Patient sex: M
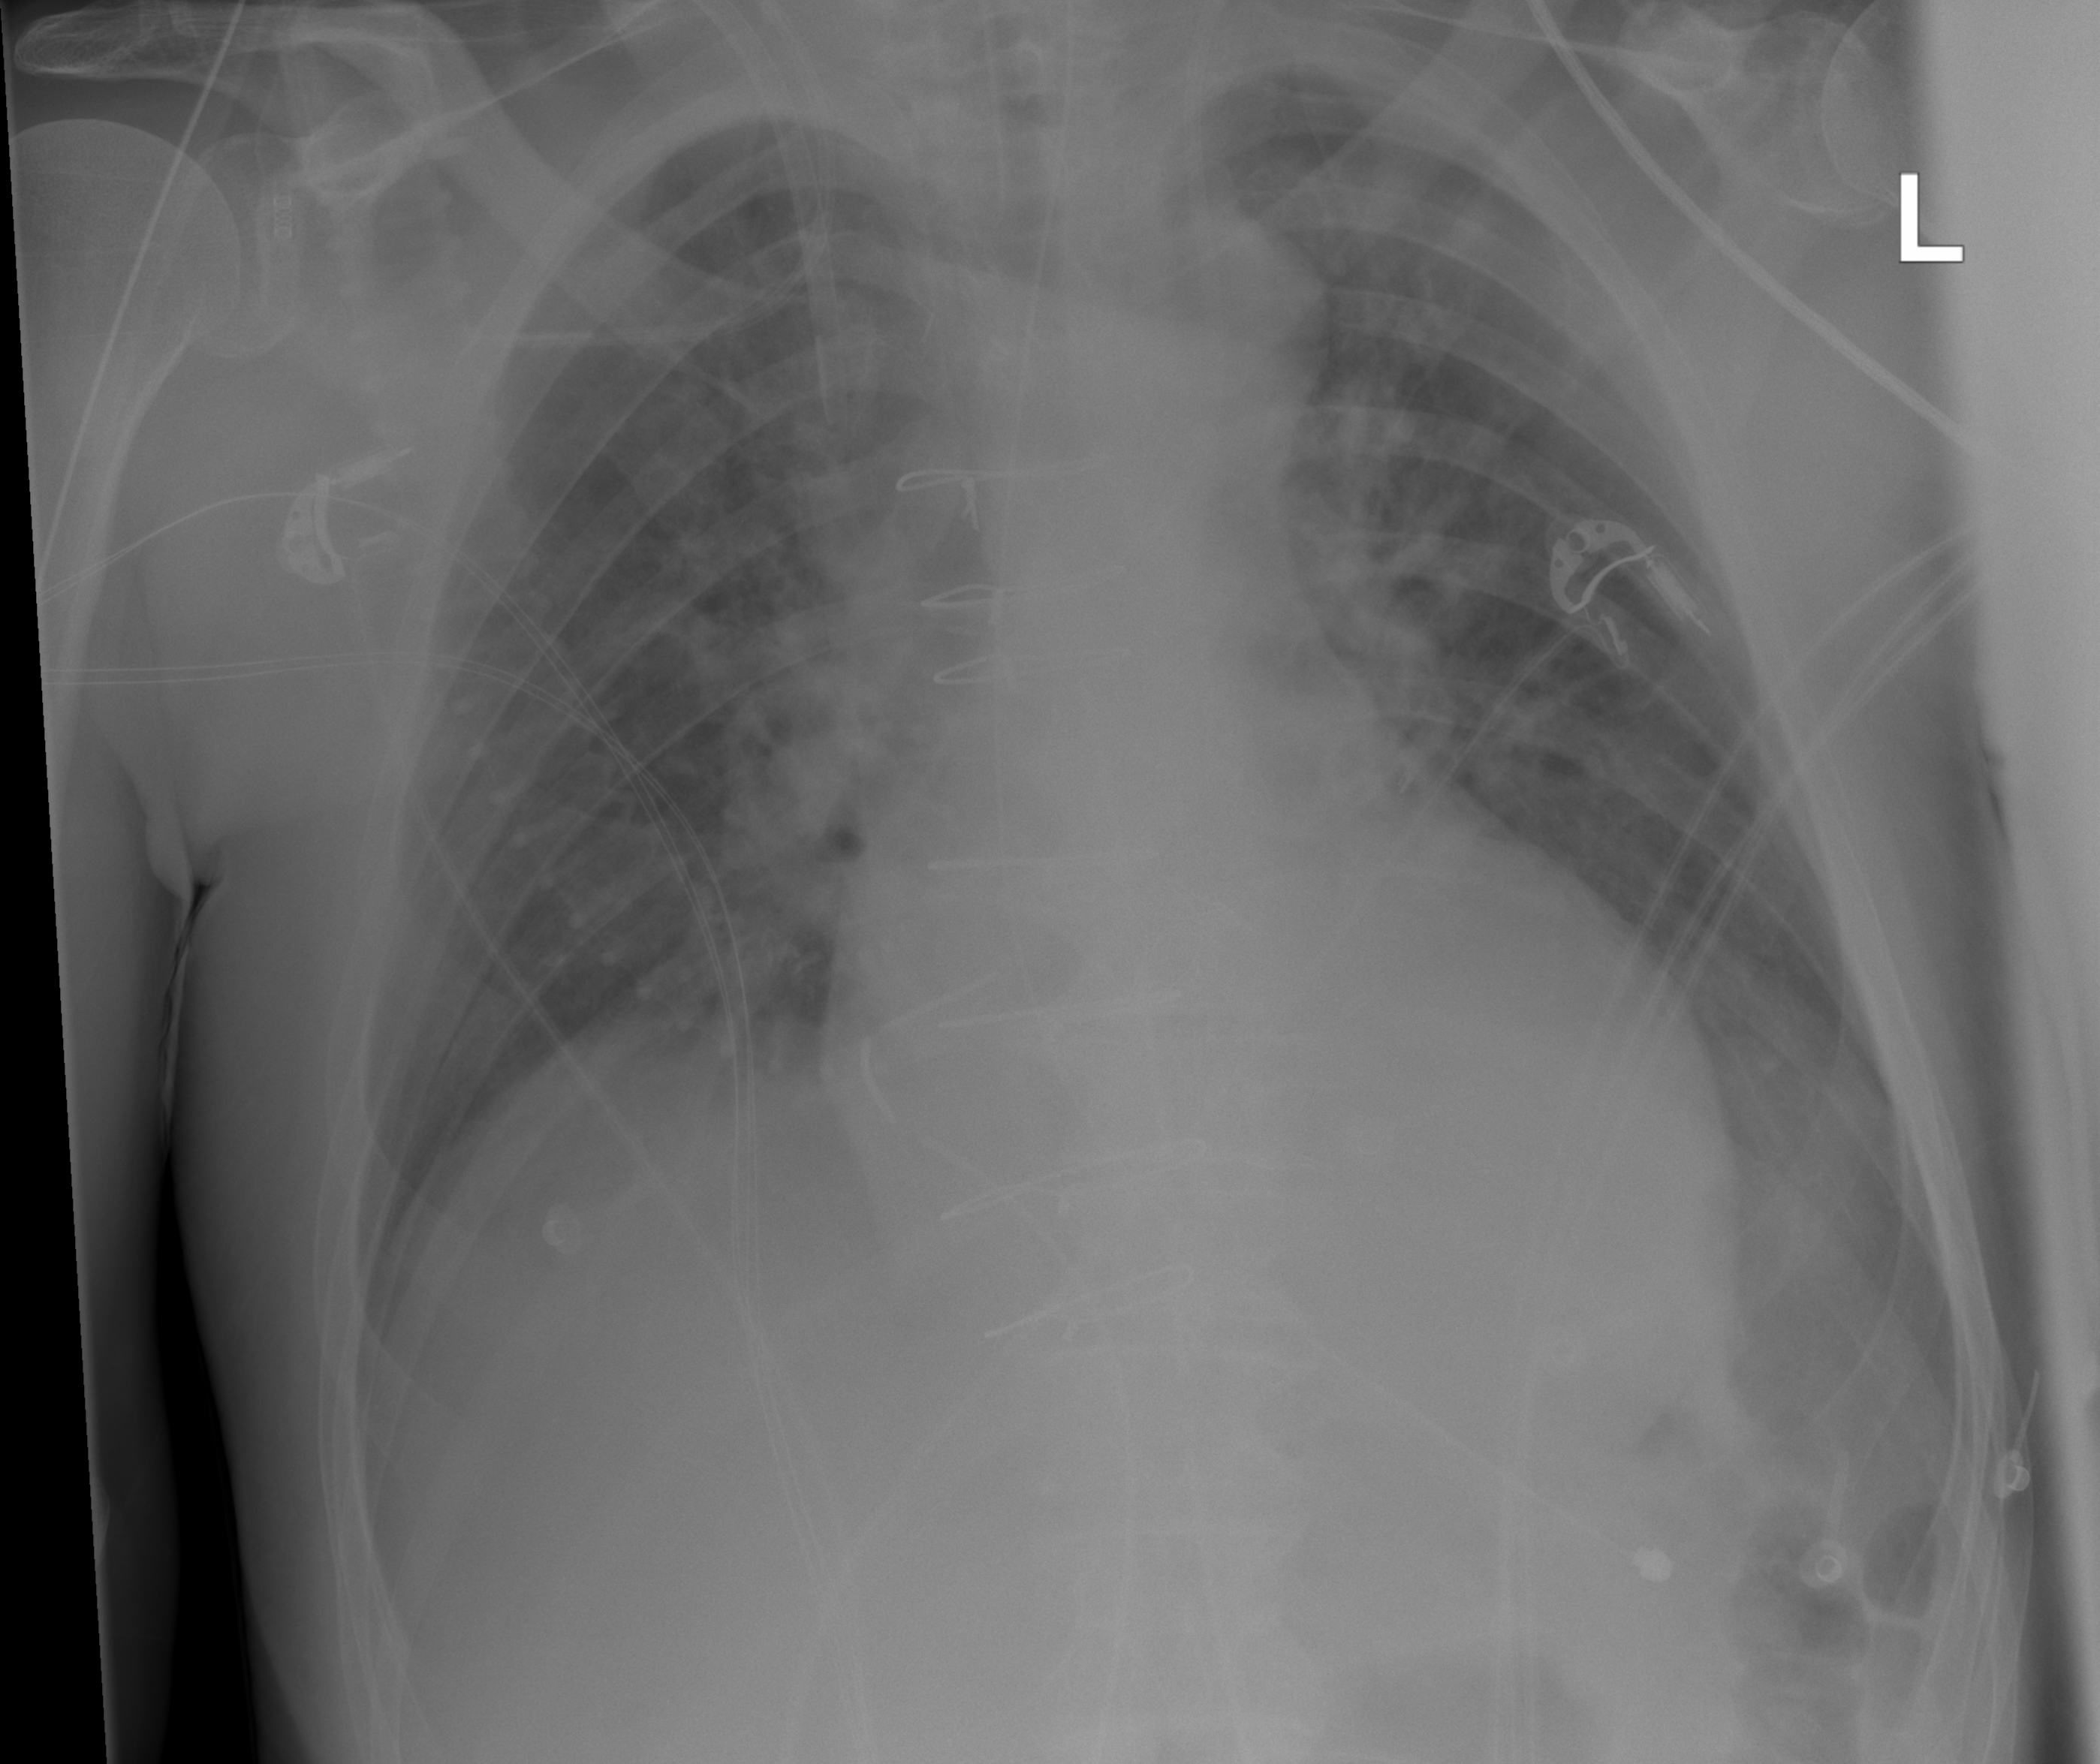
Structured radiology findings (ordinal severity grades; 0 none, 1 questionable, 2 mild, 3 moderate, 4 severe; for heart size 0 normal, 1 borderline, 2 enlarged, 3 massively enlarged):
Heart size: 2
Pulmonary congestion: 0
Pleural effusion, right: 0
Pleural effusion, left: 1
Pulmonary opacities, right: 0
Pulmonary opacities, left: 0
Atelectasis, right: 0
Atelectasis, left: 2